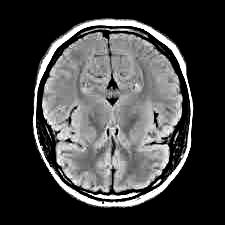
Label: notumor